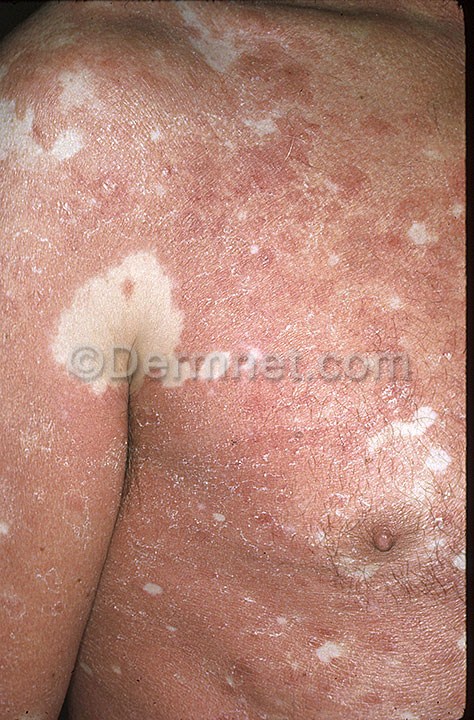
Disease: Psoriasis pictures Lichen Planus and related diseases